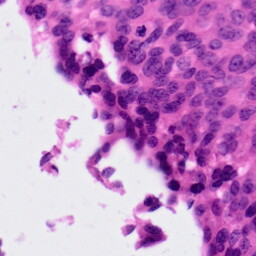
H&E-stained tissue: Ovarian